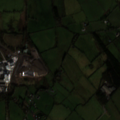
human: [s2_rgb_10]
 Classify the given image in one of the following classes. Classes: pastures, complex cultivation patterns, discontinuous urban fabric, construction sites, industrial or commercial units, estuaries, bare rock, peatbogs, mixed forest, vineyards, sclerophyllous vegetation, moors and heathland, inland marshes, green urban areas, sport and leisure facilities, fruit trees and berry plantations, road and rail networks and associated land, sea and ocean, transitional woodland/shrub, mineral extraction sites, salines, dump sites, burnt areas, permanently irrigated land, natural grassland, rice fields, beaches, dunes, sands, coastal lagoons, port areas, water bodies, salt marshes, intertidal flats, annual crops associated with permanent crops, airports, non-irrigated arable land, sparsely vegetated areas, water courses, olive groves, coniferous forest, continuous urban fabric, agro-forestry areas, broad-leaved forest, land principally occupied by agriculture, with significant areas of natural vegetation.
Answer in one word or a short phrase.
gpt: dump sites, pastures